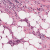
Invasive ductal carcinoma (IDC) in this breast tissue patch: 1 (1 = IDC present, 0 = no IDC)